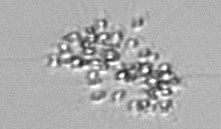
Label: Chaetoceros_didymus_TAG_external_flagellate